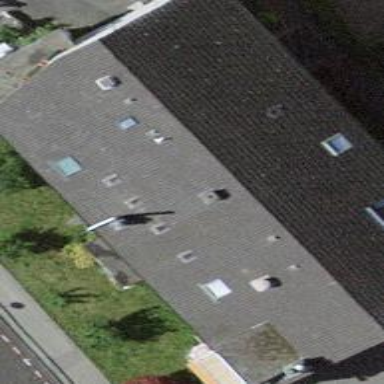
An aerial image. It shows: Gabled roof apartments building.